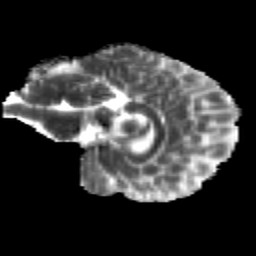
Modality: MD
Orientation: sagittal
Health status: healthy
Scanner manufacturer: siemens
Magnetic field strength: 3 T
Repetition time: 12 s
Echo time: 0.092 s